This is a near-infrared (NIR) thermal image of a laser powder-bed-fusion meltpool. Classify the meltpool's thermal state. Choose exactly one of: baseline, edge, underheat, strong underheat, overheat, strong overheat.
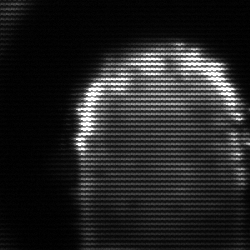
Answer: baseline